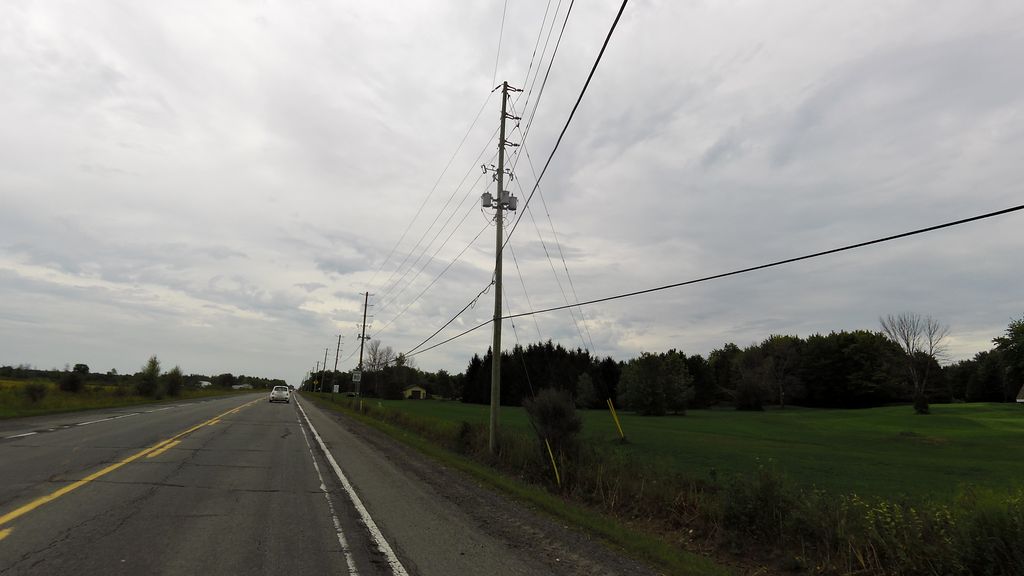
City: ottawa-gatineau